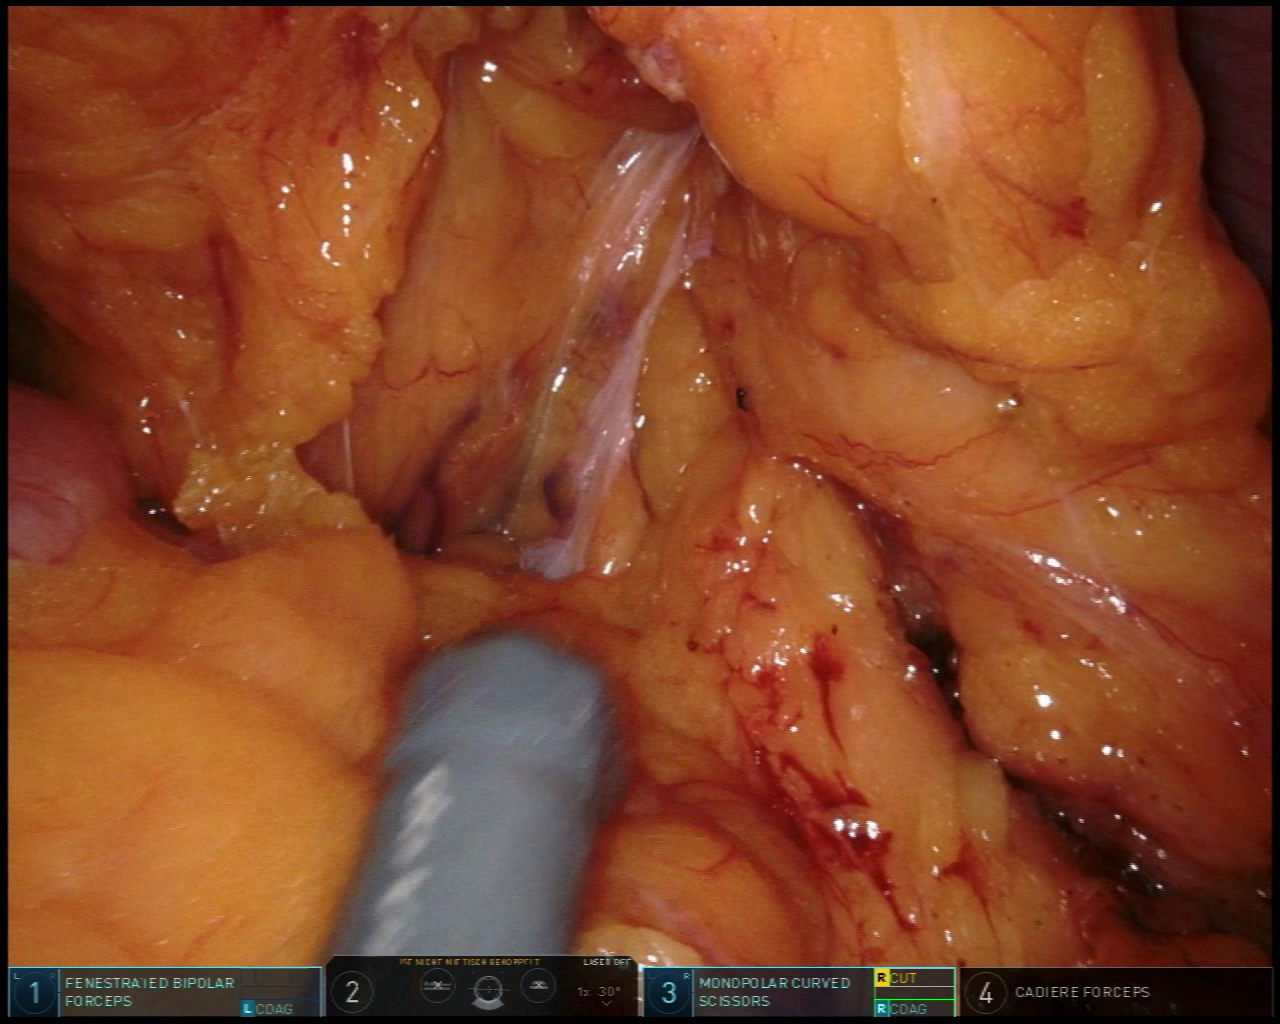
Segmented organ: stomach
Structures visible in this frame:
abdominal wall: yes
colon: yes
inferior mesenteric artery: no
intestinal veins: no
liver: no
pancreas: no
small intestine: no
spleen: no
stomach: yes
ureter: no
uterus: no
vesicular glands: no